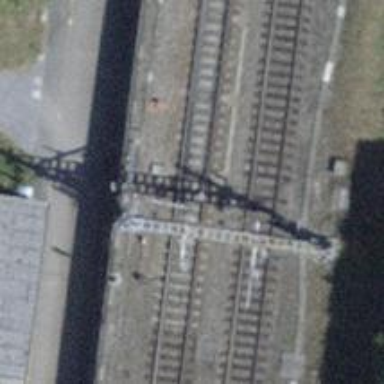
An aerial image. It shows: Railway switch.